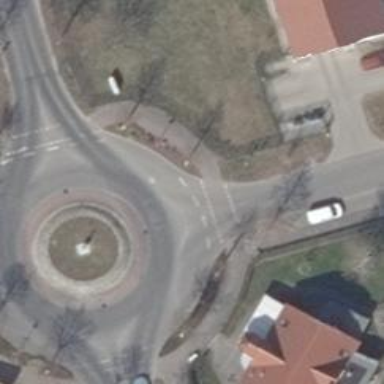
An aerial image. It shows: Uncontrolled road crossing.